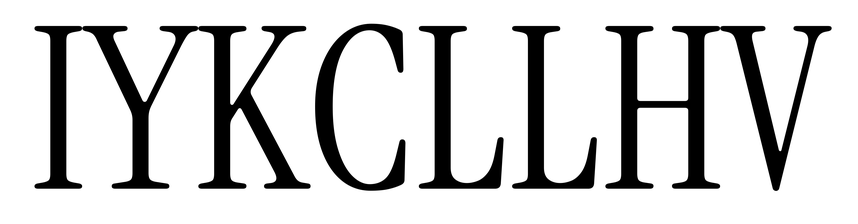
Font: InstrumentSerif-Regular